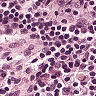
Metastatic tissue present: no